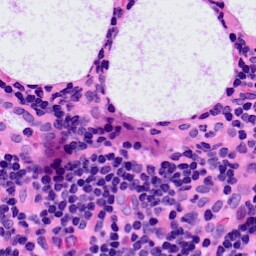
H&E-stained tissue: LymphNode